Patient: sex M, age 54
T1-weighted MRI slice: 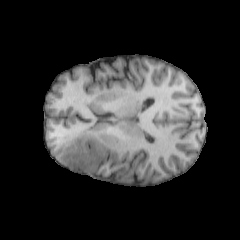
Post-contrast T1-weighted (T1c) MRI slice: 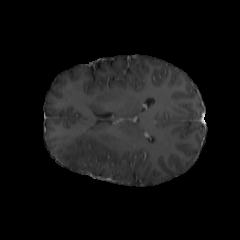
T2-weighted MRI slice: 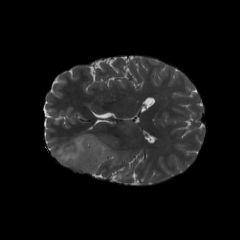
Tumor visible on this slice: yes
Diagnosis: Astrocytoma, IDH-wildtype
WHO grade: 3